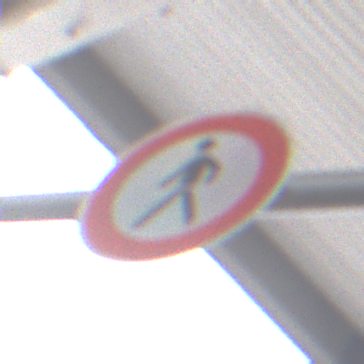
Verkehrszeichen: VerbotFussgaenger
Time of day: MorningAfternoon
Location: Roofed (Urban)
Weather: PartlyCloudy
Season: NotSpecified
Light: Natural